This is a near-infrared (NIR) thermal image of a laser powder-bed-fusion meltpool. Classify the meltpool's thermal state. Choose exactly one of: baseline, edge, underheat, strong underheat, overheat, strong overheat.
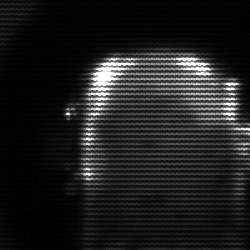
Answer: baseline